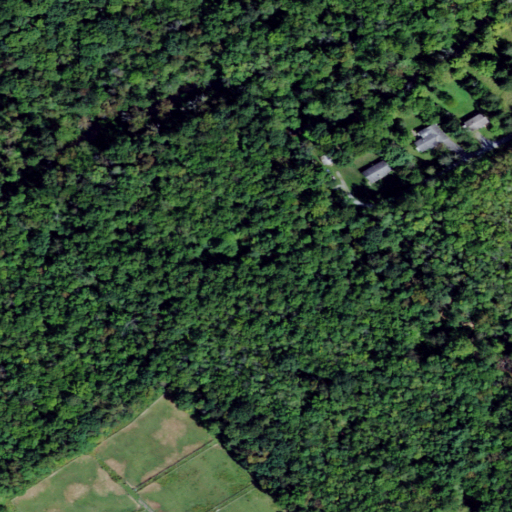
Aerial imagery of valley in New Jersey named Pohatcong Valley containing woody wetlands, deciduous forest, pasture, and open development